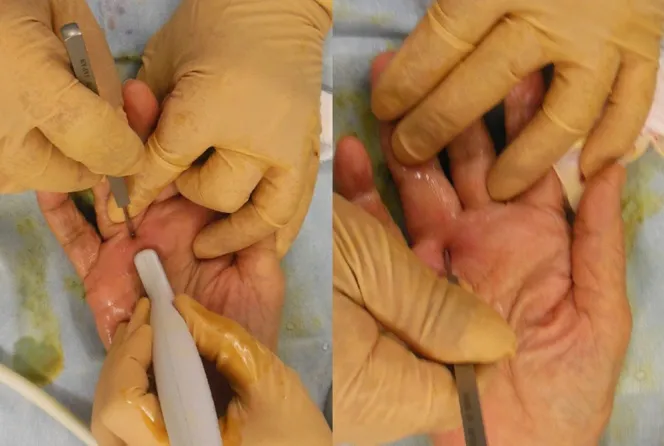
Incisions and pulleys. The figure on the left shows the thrust cut while checking the running of the tendon with ultrasonography after changing to a guide knife with a sharp blade. The figure on the right shows the release of the distal remnant tendon sheath of the A1 pulley and part of the proximal end of the A2 pulley after confirmation with ultrasonography.
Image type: medical_photograph (other_medical_photograph)